Question: I have the following plot.
'''
lst={{1, 1, 1, 1, 1, 1, 1, 1, 1}, {1, 0, 0, 0, 0, 0, 0, 0, 1}, {1, 0, 0,
0, 0, 0, 0, 0, 1}, {1, 0, 0, 0, 0, 0, 0, 0, 1}, {1, 0, 0, 0, 0, 0,
0, 0, 1}, {1, 0, 0, 0, 0, 0, 0, 0, 1}, {1, 0, 0, 0, 0, 0, 0, 0,
1}, {1, 0, 0, 0, 0, 0, 0, 0, 1}, {1, 1, 1, 1, 1, 1, 1, 1, 1}};
ArrayPlot[lst, Mesh -> All,
MeshStyle -> Directive[AbsoluteThickness[3.], Gray, Opacity[0.1]]]
'''

But it does not look as I expected, in which I want the grey boundaries/grids for the black squares to be overshadowed by the color of these black squares. Only show the gray boundaries/grids of the white squares.
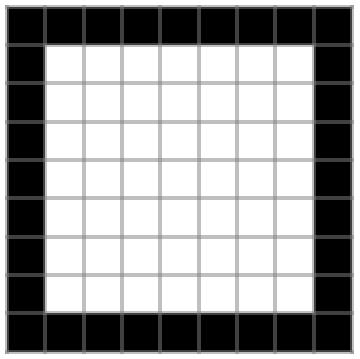
Answer: This isn't something that can be easily solved using built in options (AFAIK). You can define a custom function that plots the gridlines only at those rows and columns that you need and masks the others. Here is my solution:
'''
gridArrayPlot[mat_?MatrixQ, options___] := Module[{dim = Dimensions@mat},
Show[
ArrayPlot[mat, Mesh -> ({Range[#1 - 1], Range[#2 - 1]} & @@ dim), options],
ArrayPlot[mat, Mesh -> ({{0, #1}, {0, #2}} & @@ dim),
ColorRules -> {0 -> Directive[Opacity@0, White]},
options /. Opacity[_] :> Opacity[1] /. (RGBColor[___] | GrayLevel[_]) :> White
]
]
]
'''
The above solution first plots an 'ArrayPlot', drawing the mesh everywhere except at the outer boundaries and overlays a second 'ArrayPlot' with the 'White' cells set to be transparent, and draws 'White' mesh lines on the outer boundary (to mask the bits sticking out from the previous plot).
You can call the above function as
'''
gridArrayPlot[lst,MeshStyle -> Directive[AbsoluteThickness[3.],Gray,Opacity[0.1]]]
'''
and the output is: